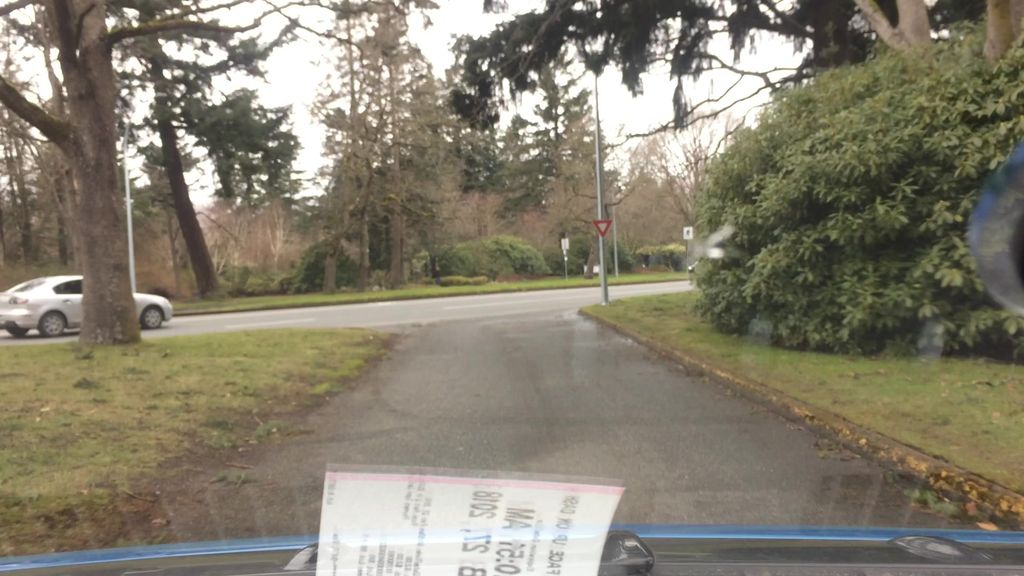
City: victoria